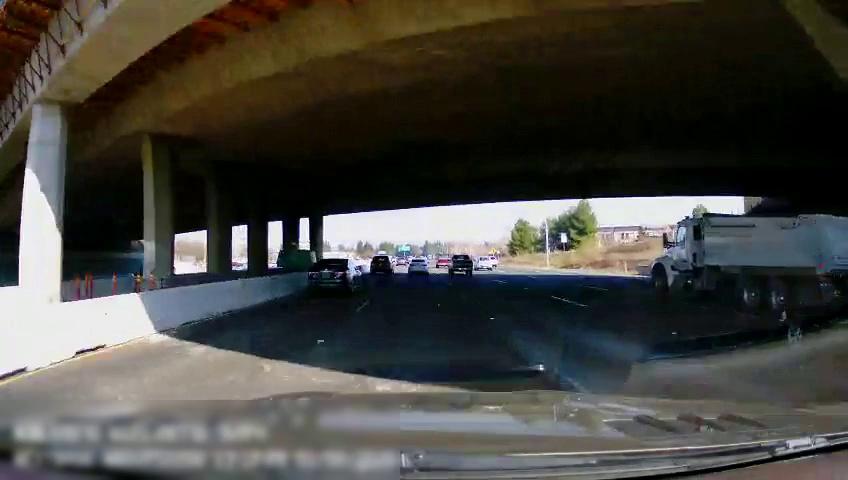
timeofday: Day
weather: Sunny
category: Drivable Space
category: Vehicles | Truck
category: Vehicles | Car
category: Vehicles | Truck
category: Vehicles | Car
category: Vehicles | Truck
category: Vehicles | SUV
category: Vehicles | Car
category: Vehicles | SUV
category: Vehicles | Car
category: Vehicles | Car
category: Lanes | Alternate Lane
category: Lanes | Alternate Lane
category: Lanes | Current Lane
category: Lanes | Current Lane
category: Lanes | Alternate Lane
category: Traffic | Signs
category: Traffic | Signs